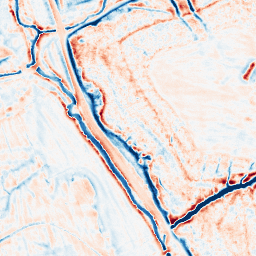
Category: edge_preserving
Decomposition family: bilateral
Decomposition parameters: d: 15
sigma_color: 150
sigma_space: 150
Upsampling method: bspline
Upsampling parameters: scale: 4
Upsampling scale: 4